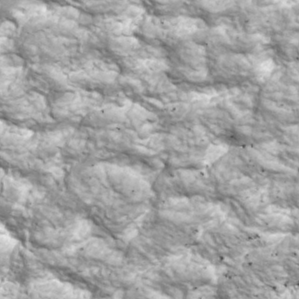
Label: non_frost